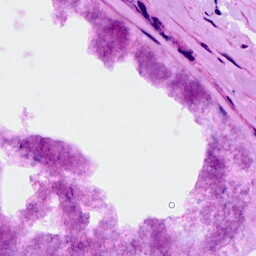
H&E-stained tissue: Breast